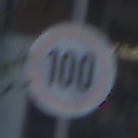
Verkehrszeichen: Geschwindigkeit100
Umgebung: Outdoor, Urban
Tageszeit: SunriseSunset
Wetter: PartlyCloudy
Licht: Natural
Jahreszeit: NotSpecified
Kontrast: LowContrast